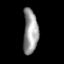
Tissue: prostate
Cell type: T cells
Senescence score: 0.3074
Nuclear area (px): 649
Mean DAPI intensity: 153.145